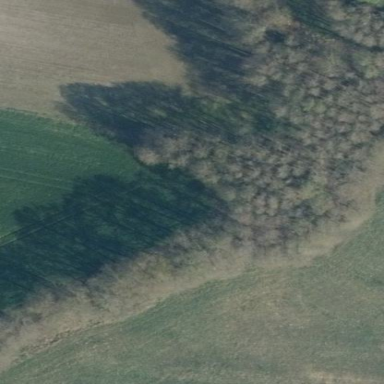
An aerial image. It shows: Woodland consisting of broadleaved trees.